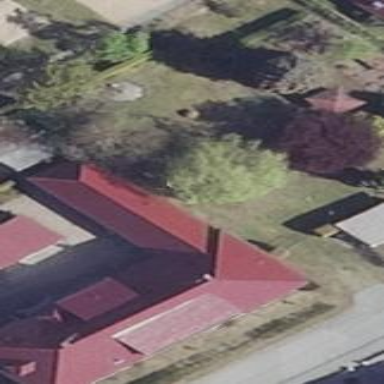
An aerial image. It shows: Detached building with hipped roof.